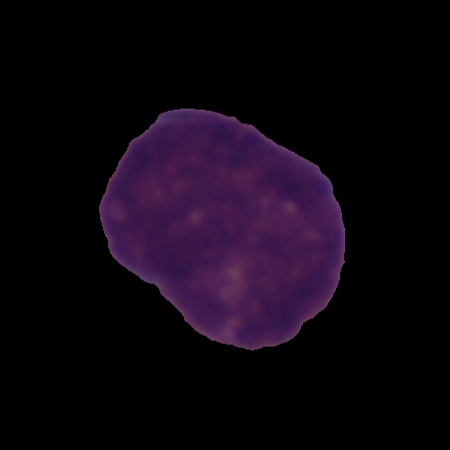
Label: cancer